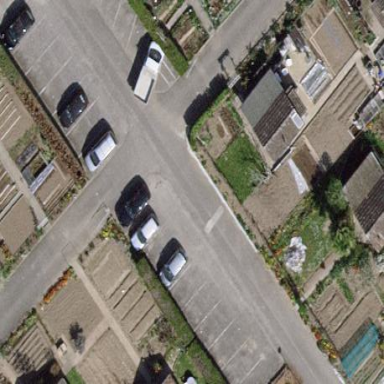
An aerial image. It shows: Parking area with surface.